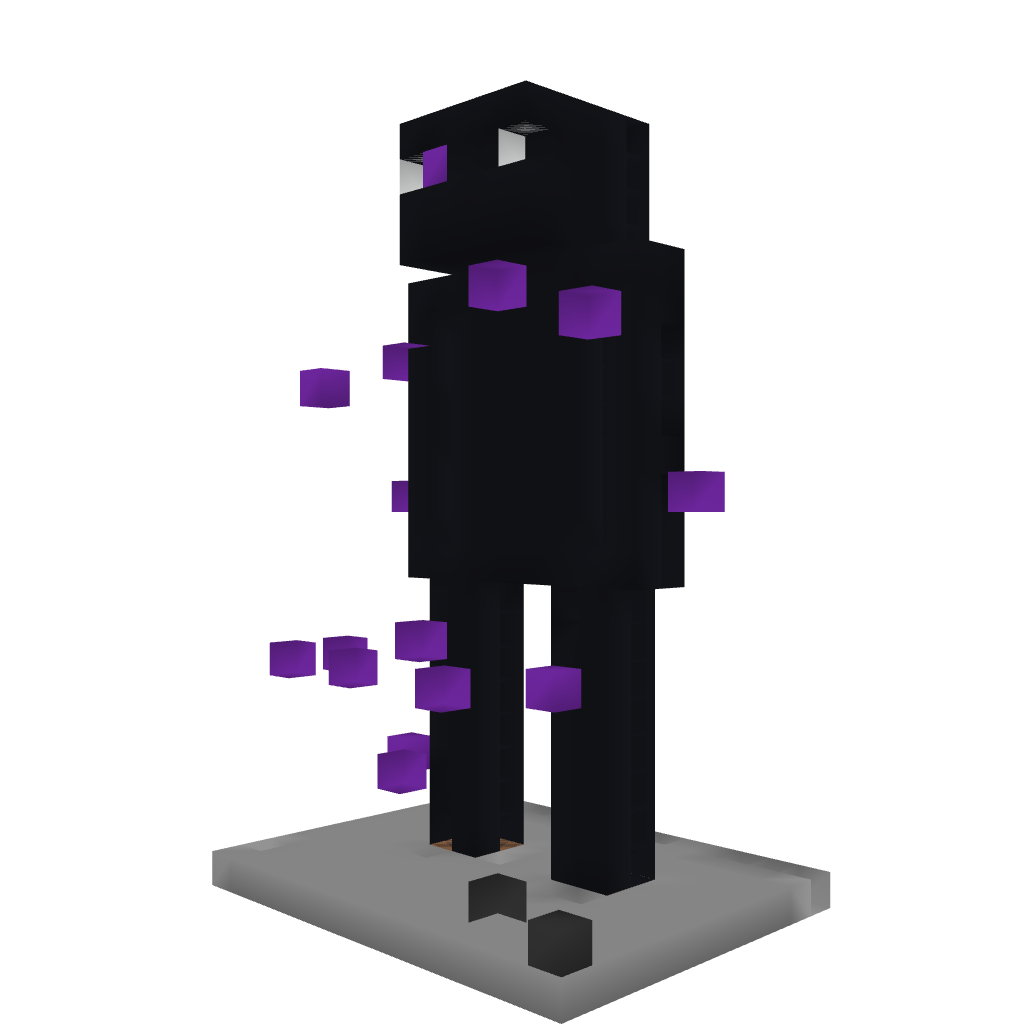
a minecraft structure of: Enderman